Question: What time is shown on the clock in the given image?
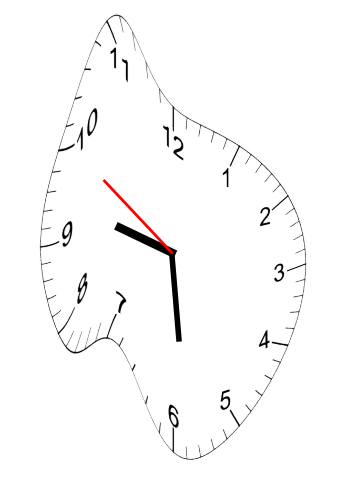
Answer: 09:28:50